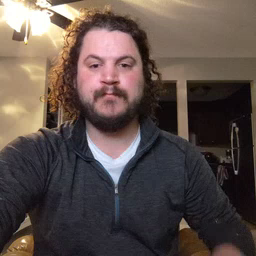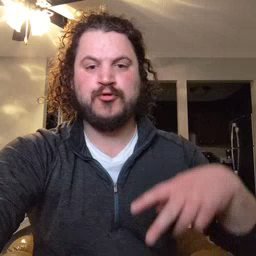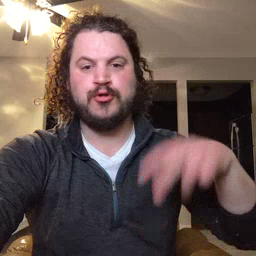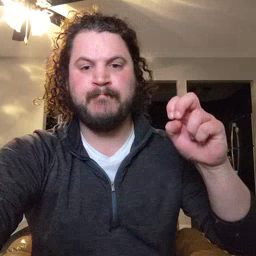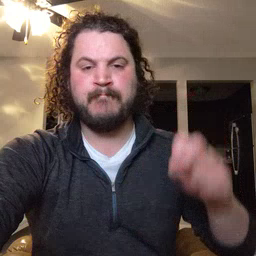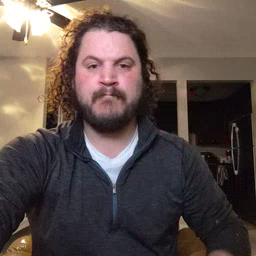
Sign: jump